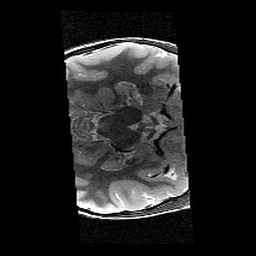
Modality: T2w
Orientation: axial
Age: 11
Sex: male
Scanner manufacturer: siemens
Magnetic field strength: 3 T
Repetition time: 9.23 s
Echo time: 0.067 s